Field crop: maize
Growth stage: 2
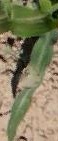
Species: maize